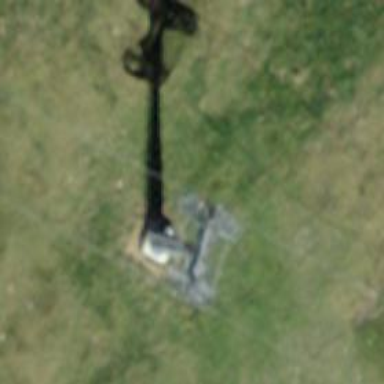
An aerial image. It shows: Pylon used for aerialway.